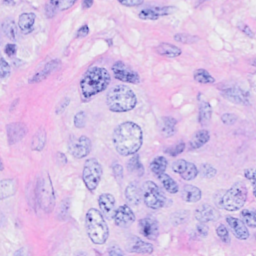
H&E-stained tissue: Breast